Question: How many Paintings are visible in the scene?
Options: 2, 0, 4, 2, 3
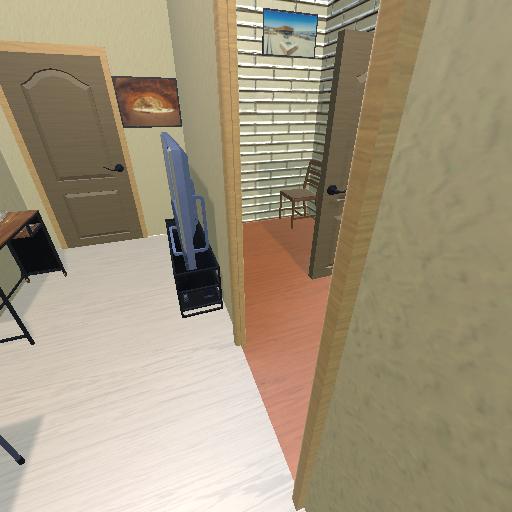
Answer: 2